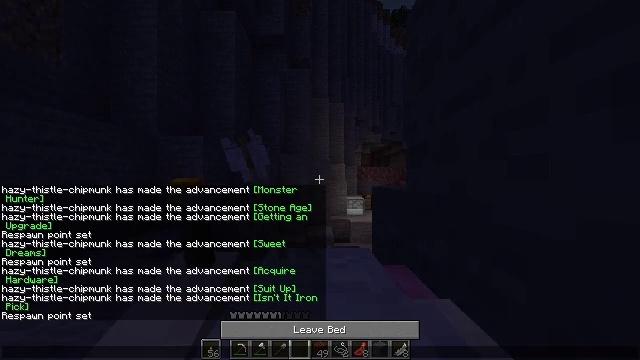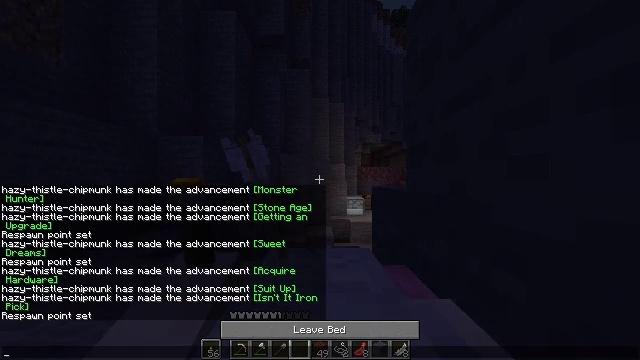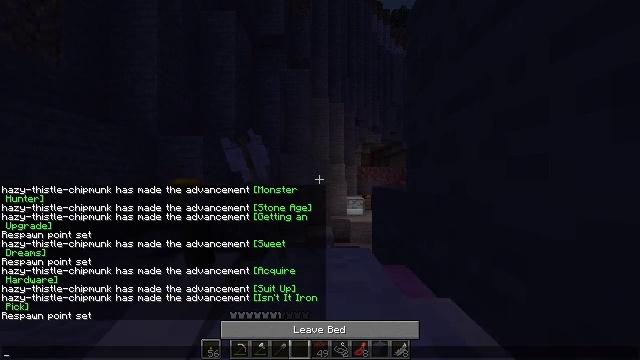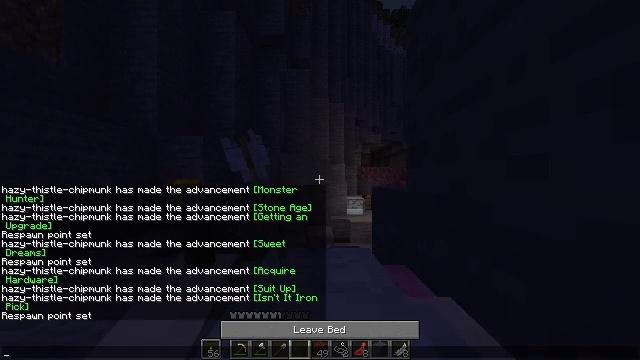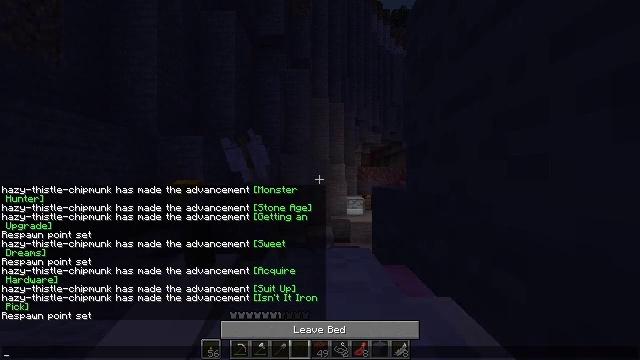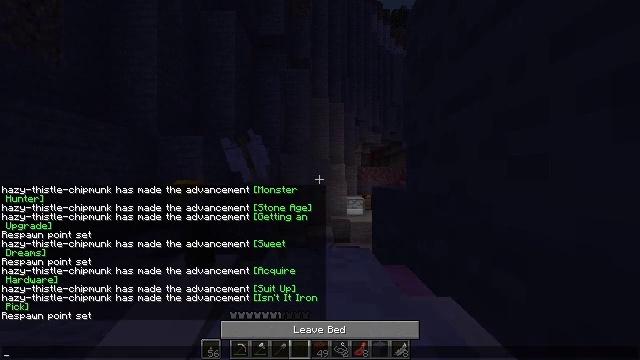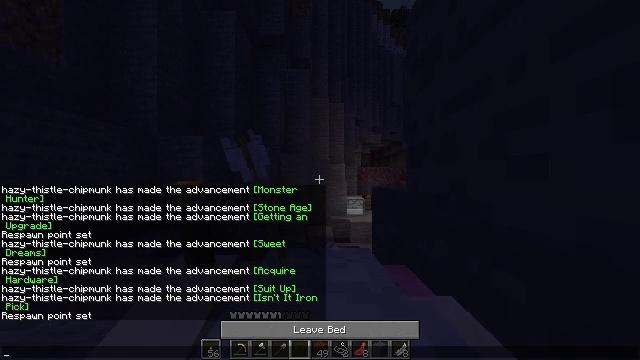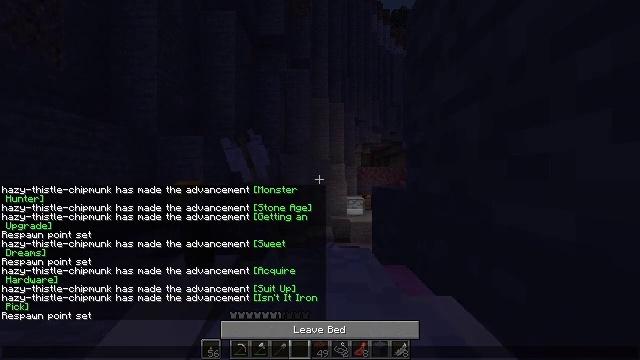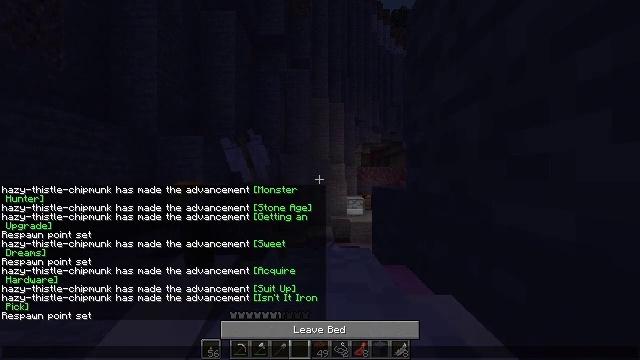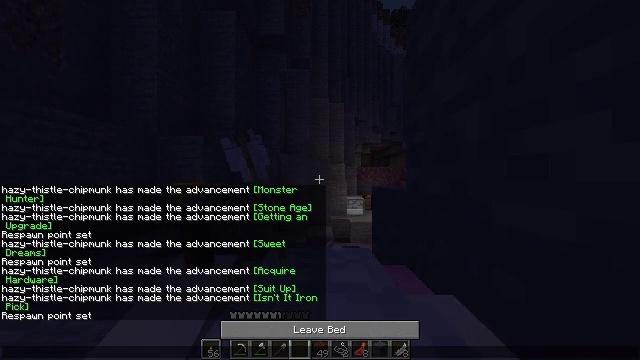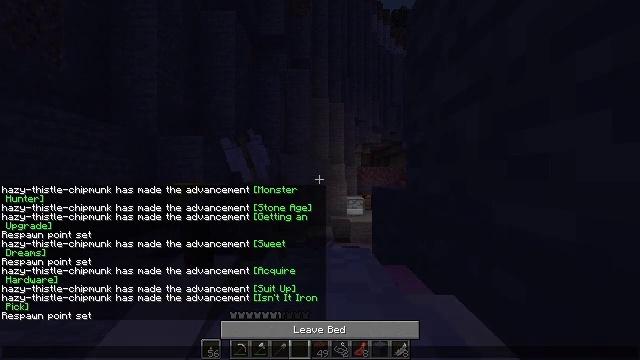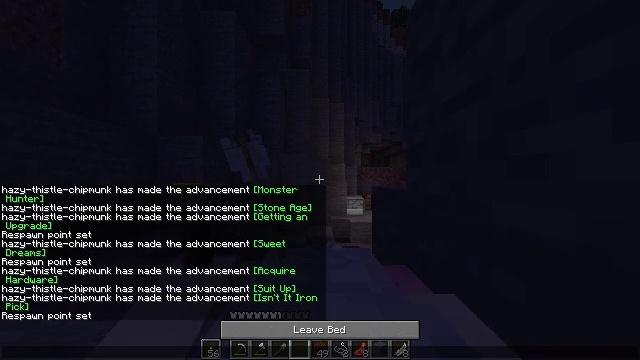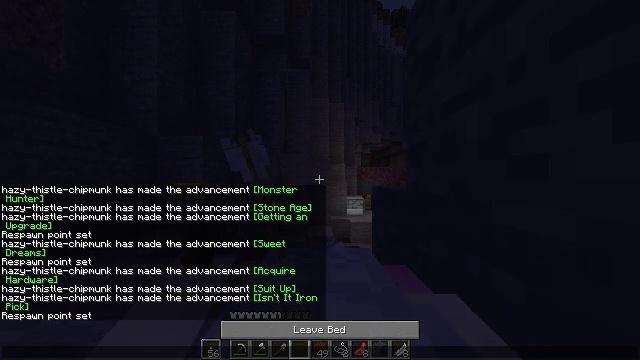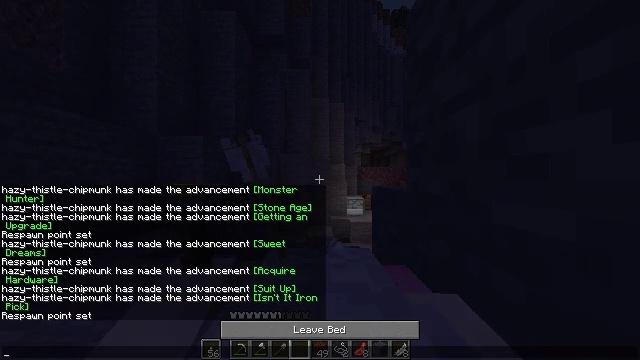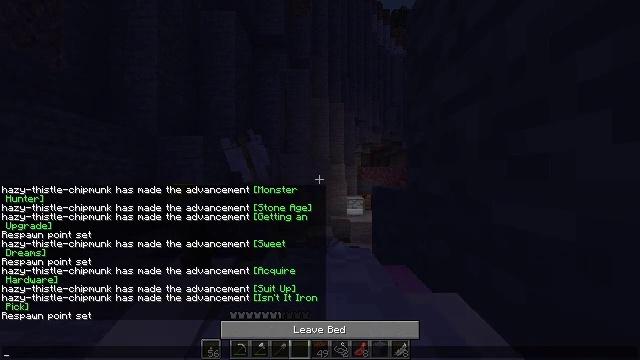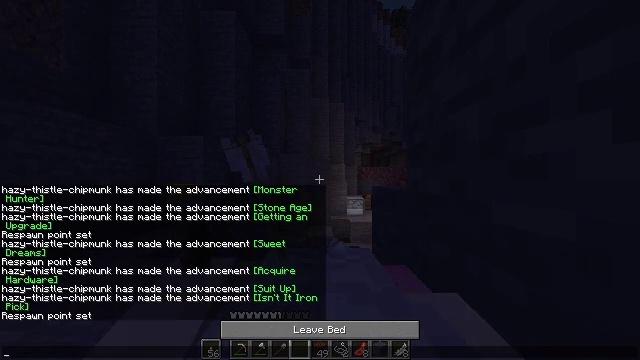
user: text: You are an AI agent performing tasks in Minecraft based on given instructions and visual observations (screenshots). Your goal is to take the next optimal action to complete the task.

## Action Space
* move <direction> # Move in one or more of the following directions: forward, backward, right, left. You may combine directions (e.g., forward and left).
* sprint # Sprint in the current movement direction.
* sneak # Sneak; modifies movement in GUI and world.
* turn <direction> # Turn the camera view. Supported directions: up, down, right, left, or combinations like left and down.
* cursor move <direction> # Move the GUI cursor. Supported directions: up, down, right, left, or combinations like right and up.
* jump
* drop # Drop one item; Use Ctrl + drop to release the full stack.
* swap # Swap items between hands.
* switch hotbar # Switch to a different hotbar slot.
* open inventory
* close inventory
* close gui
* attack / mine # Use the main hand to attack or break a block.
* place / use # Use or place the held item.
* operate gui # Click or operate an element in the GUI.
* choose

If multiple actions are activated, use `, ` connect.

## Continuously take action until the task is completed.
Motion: motion action
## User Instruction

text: Attack the pink bed to retrieve it.
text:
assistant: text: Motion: no_op
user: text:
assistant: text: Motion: no_op
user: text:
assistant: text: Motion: no_op
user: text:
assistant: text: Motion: no_op
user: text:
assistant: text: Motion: no_op
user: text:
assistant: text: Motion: no_op
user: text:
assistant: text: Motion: no_op
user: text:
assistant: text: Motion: no_op
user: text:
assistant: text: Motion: no_op
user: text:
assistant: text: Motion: no_op
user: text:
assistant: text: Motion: no_op
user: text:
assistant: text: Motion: no_op
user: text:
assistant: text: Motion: no_op
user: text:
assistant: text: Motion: no_op
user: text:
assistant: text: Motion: no_op
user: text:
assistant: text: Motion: no_op
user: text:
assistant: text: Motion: no_op
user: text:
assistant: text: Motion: no_op
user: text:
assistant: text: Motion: no_op
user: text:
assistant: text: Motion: no_op
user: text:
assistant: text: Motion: no_op
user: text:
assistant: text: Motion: no_op
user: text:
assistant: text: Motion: no_op
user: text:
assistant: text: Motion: no_op
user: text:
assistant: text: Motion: no_op
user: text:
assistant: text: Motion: no_op
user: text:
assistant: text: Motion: no_op
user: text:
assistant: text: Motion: no_op
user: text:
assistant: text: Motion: no_op
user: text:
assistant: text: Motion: no_op